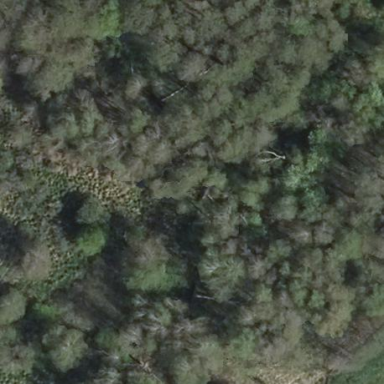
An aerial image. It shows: Forest area.